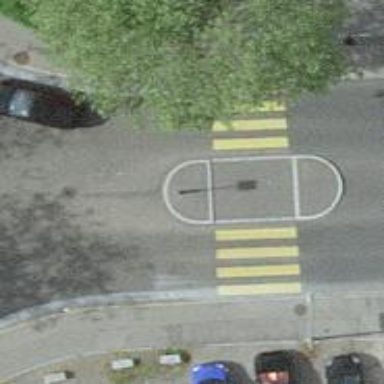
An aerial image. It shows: Kerb barrier.